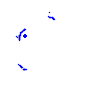
Particle: pion